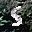
Label: 5